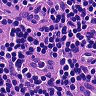
Metastatic tissue present: no